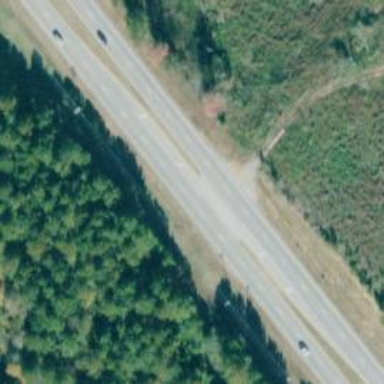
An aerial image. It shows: Expressway with asphalt surface classified as trunk highway.